Aerial crown-view tile of a tropical tree (Barro Colorado Island, Panama), acquired 20250414:
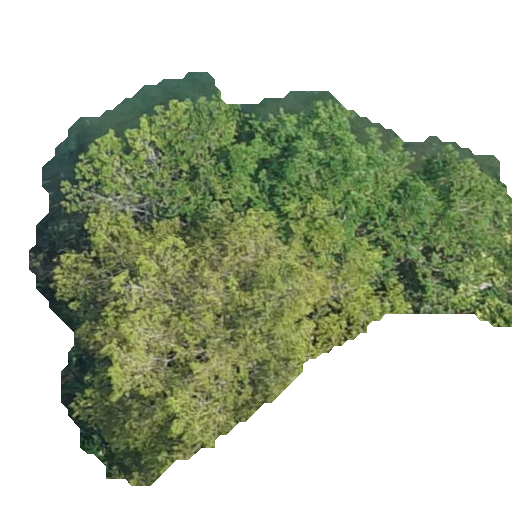
Species: Terminalia oblonga
GBIF accepted scientific name: Terminalia oblonga
Crown area: 192.183 m²